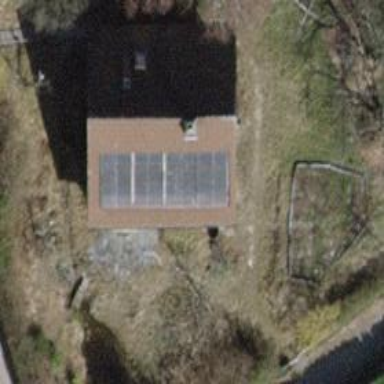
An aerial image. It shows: Solar power generator using photovoltaic panels.